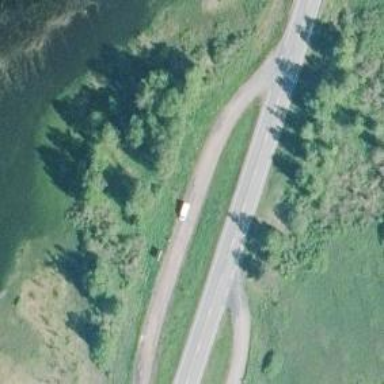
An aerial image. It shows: Rest area along the road.